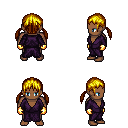
a pixel art fantasy rpg character, male body template, human, dark skin, purple robe, gold greaves, blonde twin-tailed hairstyle, gold gloves, four views (front, back, left, right), 2x2 character sprite sheet, small pixel art, hard edges, no anti-aliasing